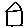
Label: house